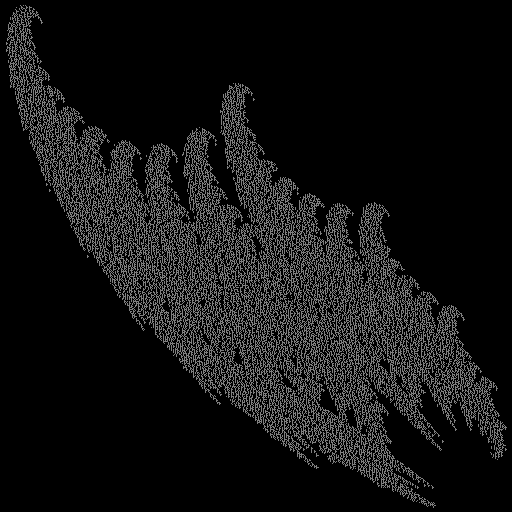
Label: spiderbrake